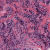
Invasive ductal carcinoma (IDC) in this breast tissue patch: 1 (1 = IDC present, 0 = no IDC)